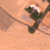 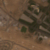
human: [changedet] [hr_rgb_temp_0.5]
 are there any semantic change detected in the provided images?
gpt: The size of the green area increased and some constructions were built in the desert.